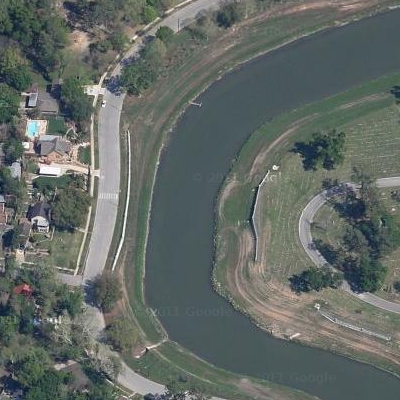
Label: RiverLake